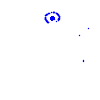
Particle: electron